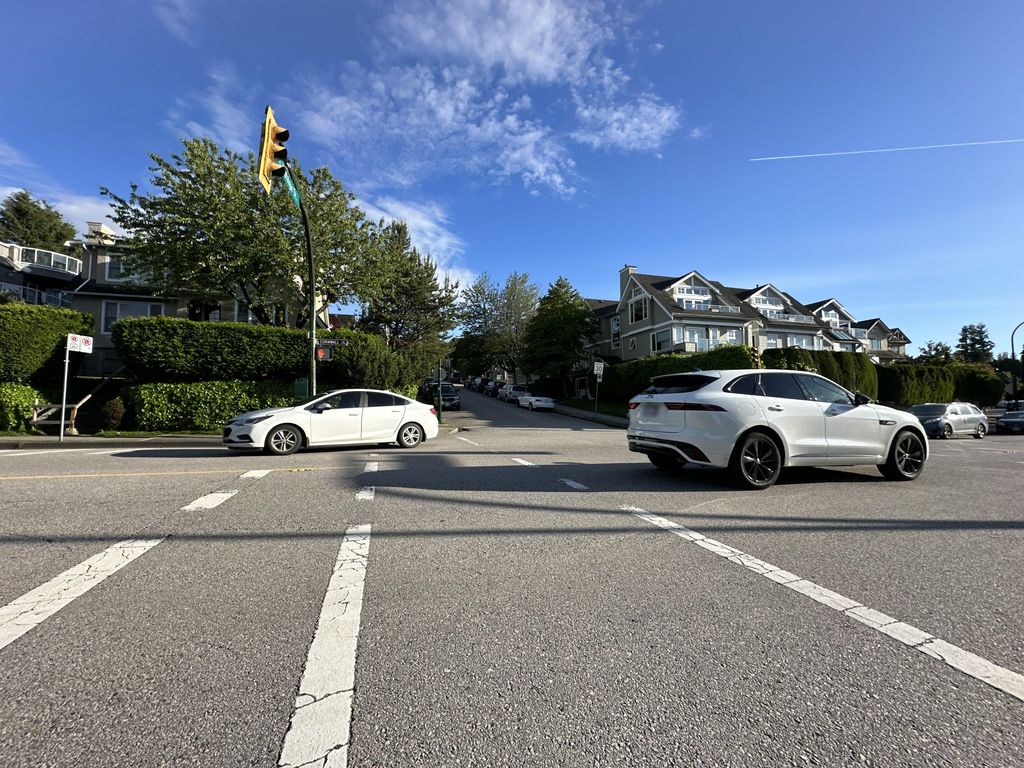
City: vancouver